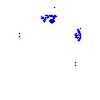
Particle: electron